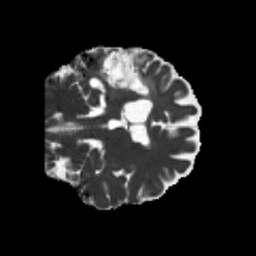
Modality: MD
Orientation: coronal
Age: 54
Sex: male
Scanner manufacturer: siemens
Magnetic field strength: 3 T
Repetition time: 5.25 s
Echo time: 0.08 s